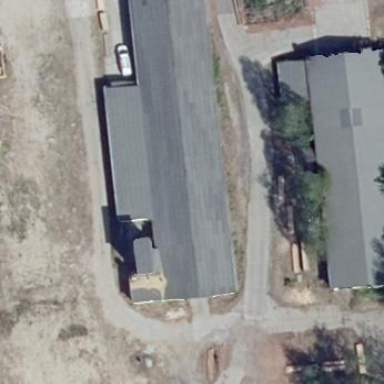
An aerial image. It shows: Building with gabled roof that is dark grey in color. The roof is oriented along the structure.